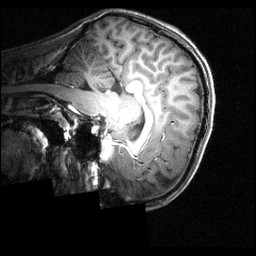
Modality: T1w
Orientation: sagittal
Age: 16
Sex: male
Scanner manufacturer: siemens
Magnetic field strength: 3.951 T
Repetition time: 1.5 s
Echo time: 0.00335 s